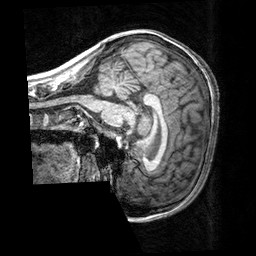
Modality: T1w
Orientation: sagittal
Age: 19
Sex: female
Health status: healthy
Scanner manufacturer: siemens
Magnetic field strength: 3 T
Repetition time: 2.3 s
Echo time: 0.00303 s